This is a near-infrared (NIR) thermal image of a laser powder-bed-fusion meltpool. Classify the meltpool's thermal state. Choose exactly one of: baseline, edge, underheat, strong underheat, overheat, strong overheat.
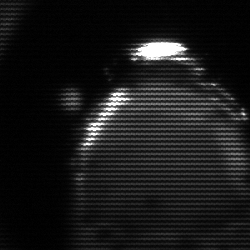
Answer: edge